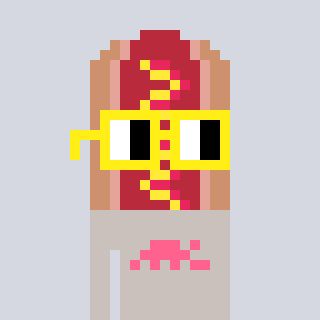
a pixel art character with square yellow glasses, a hotdog-shaped head and a foggrey-colored body on a cool background